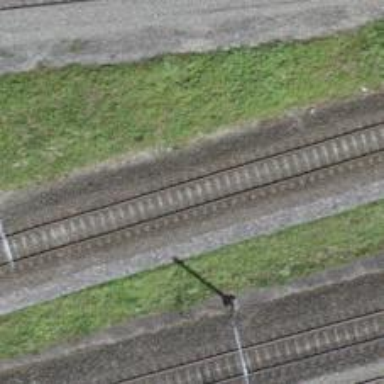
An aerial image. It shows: Railway siding with one electrified track and contact line for powering the train.